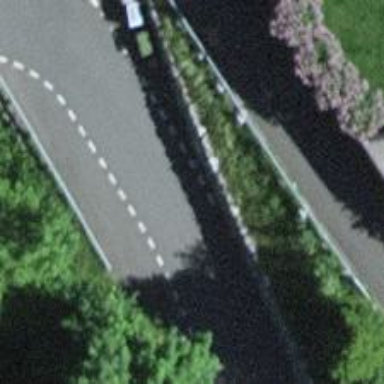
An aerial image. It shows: Bus stop along the road.